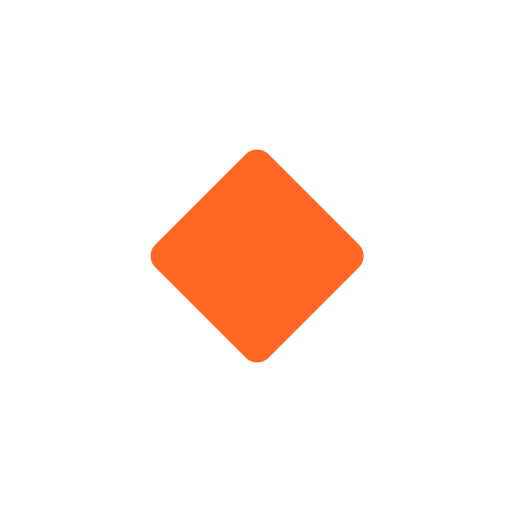
small orange diamond flat